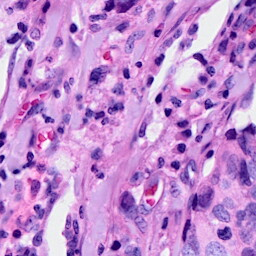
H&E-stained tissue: Breast